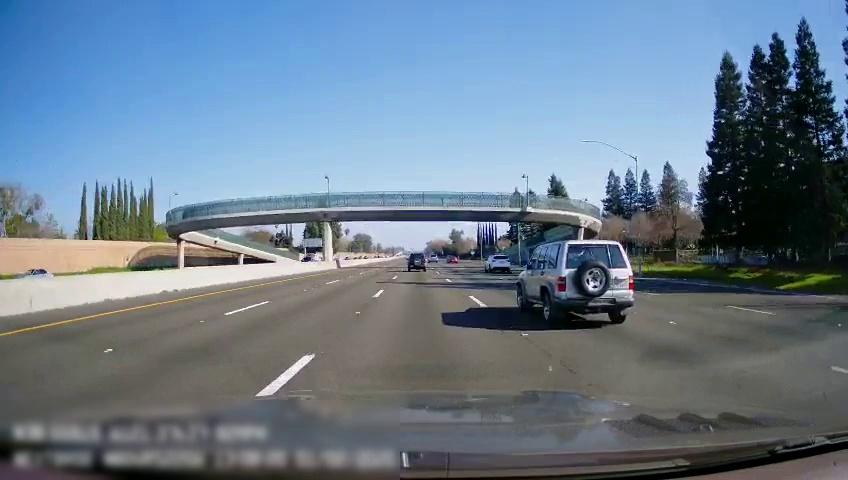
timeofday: Day
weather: Sunny
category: Drivable Space
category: Vehicles | Car
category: Vehicles | Car
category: Vehicles | SUV
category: Vehicles | SUV
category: Vehicles | Car
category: Vehicles | Car
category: Lanes | Current Lane
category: Lanes | Alternate Lane
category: Lanes | Alternate Lane
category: Lanes | Alternate Lane
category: Lanes | Alternate Lane
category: Lanes | Alternate Lane
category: Lanes | Alternate Lane